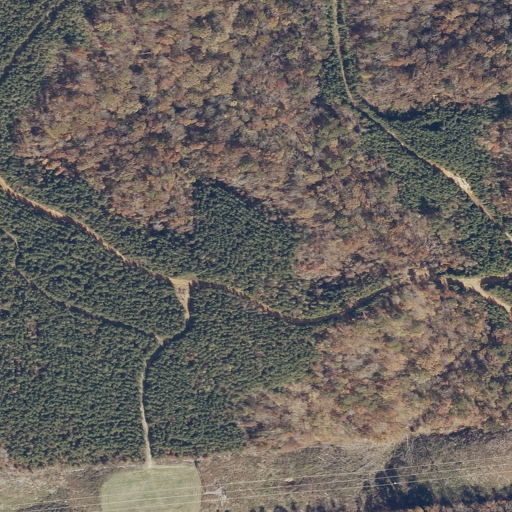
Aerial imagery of ridge(s) in Alabama named Dividing Ridge containing deciduous forest, evergreen forest, and shrub